Field crop: maize
Growth stage: 1
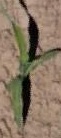
Species: maize